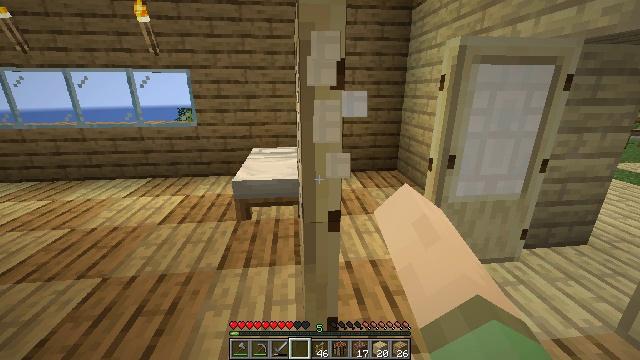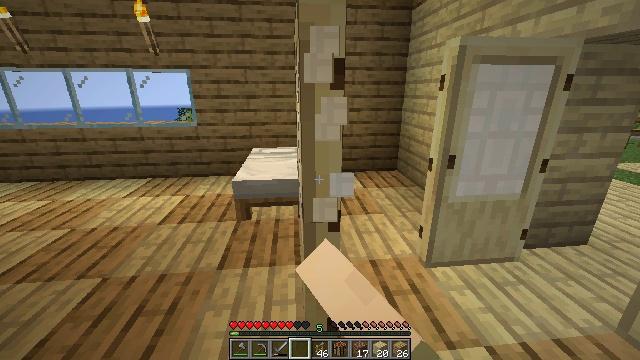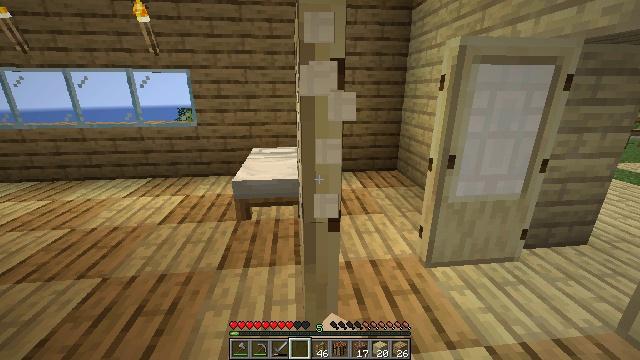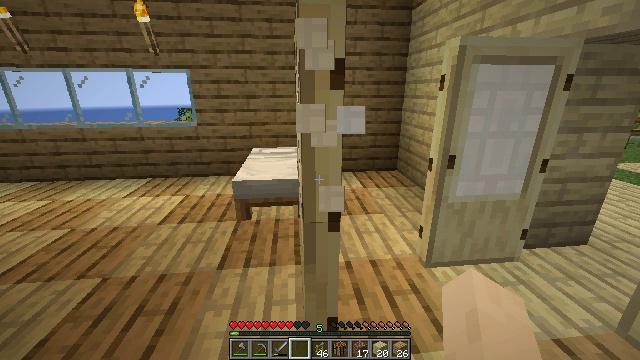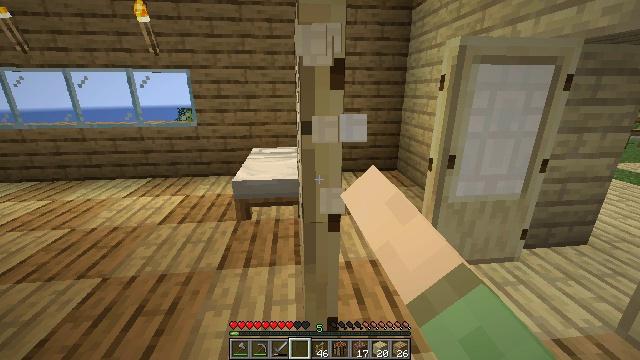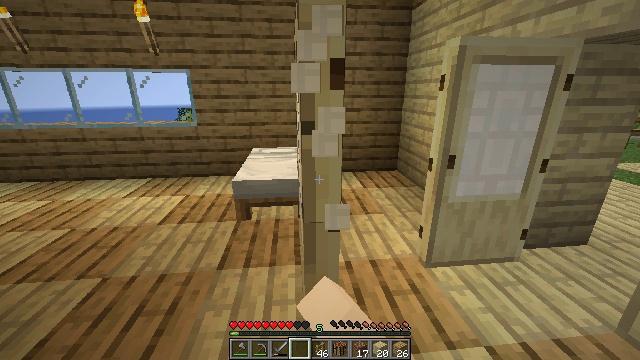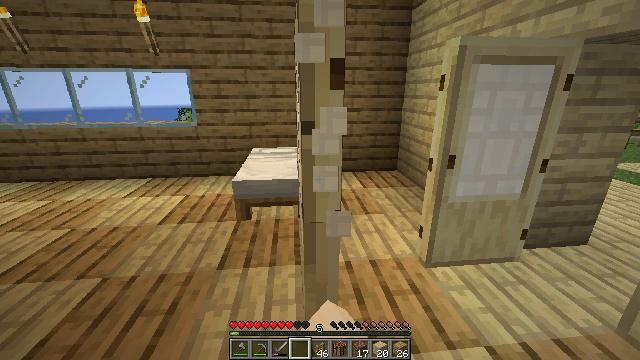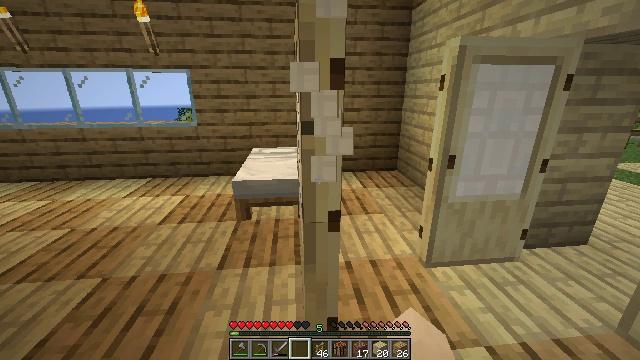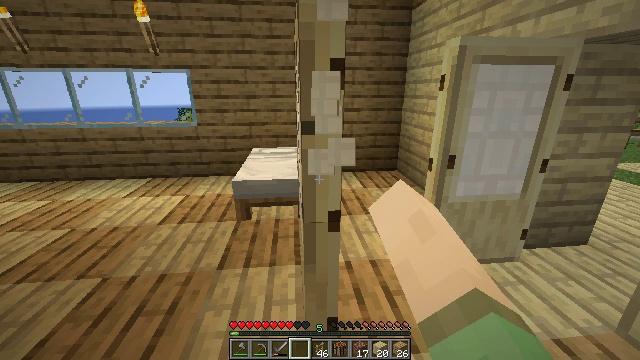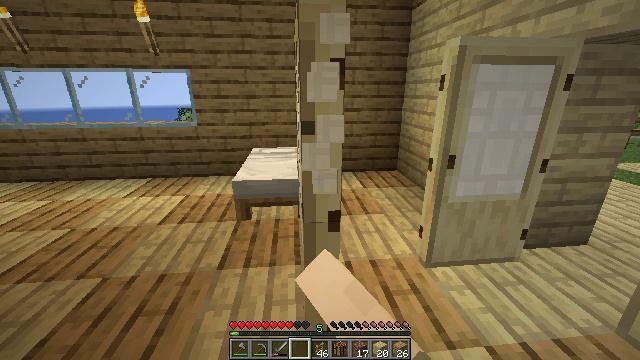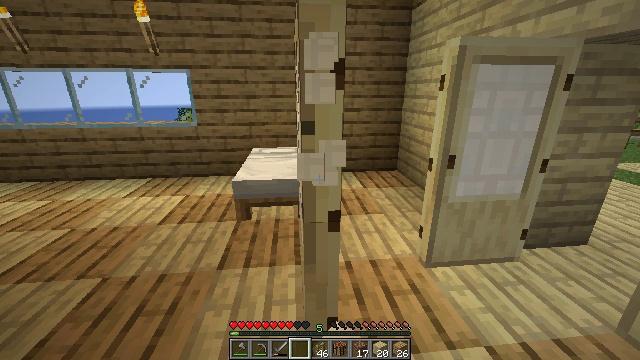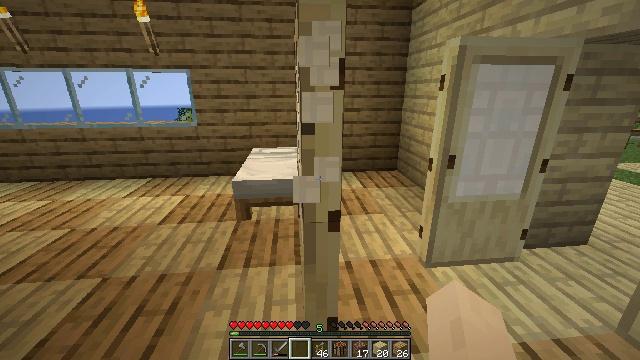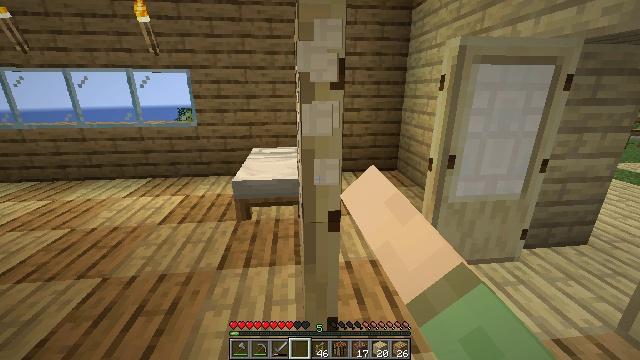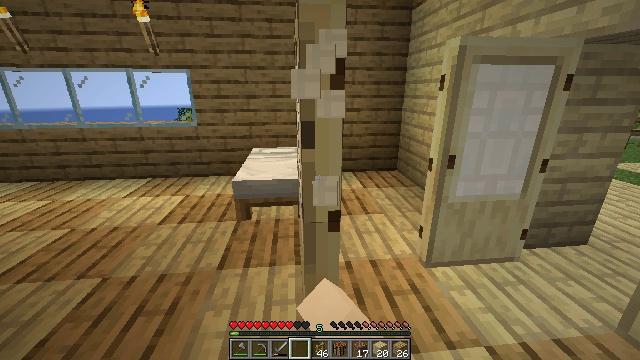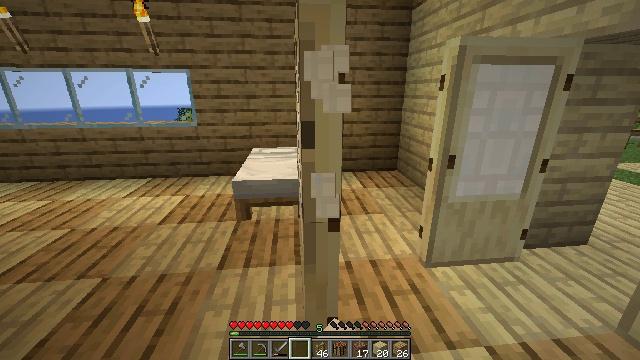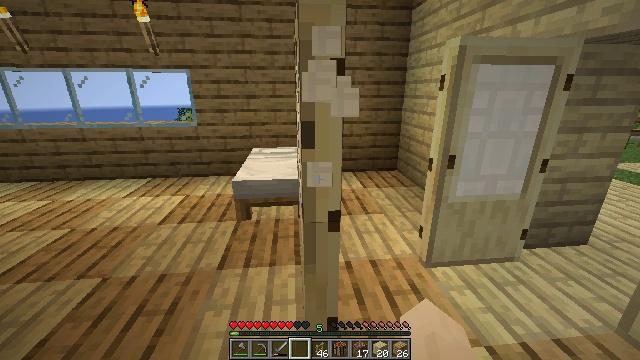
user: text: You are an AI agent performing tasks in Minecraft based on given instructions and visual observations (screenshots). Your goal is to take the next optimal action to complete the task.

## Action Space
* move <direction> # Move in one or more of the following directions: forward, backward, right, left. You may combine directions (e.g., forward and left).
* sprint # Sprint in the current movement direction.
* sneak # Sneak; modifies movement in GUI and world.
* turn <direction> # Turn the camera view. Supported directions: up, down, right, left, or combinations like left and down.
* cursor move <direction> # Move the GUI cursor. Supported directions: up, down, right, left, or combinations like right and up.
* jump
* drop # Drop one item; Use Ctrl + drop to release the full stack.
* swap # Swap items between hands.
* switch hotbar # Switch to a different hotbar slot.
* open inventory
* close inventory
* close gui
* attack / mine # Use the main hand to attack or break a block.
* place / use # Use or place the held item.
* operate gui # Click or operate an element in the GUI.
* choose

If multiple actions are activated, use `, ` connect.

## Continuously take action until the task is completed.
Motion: motion action
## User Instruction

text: Collect the birch door by breaking it.
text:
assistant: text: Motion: attack / mine
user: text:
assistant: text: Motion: attack / mine
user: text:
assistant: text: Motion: attack / mine
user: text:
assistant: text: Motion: attack / mine
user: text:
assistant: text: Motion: attack / mine
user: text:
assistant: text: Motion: attack / mine
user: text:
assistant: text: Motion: attack / mine
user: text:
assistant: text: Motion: attack / mine
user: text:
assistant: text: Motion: attack / mine
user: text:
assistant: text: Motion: attack / mine
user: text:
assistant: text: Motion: attack / mine
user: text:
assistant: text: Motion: attack / mine
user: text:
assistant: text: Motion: attack / mine
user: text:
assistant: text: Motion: attack / mine
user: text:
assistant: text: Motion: attack / mine
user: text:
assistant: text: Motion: attack / mine
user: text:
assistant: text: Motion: attack / mine
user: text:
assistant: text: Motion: attack / mine
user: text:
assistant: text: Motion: attack / mine
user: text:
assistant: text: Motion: attack / mine
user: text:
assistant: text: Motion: attack / mine
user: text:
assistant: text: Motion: attack / mine
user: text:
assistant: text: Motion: attack / mine
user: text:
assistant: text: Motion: attack / mine
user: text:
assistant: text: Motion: attack / mine
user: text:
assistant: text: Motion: attack / mine
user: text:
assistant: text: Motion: attack / mine
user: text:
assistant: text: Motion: attack / mine
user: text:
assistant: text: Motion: attack / mine
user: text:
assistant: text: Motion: attack / mine